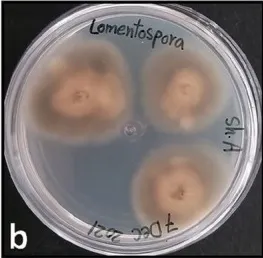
Surface and reverse of the isolated Lomentospora prolificans colony on Sabouraud dextrose agar after 4 days.
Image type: radiology (spect)